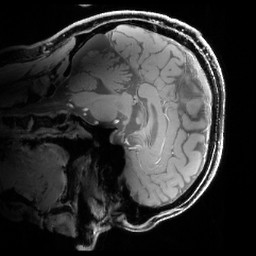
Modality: T1w
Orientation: sagittal
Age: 28
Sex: male
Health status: healthy
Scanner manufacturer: siemens
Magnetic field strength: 7 T
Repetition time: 4.3 s
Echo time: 0.00227 s